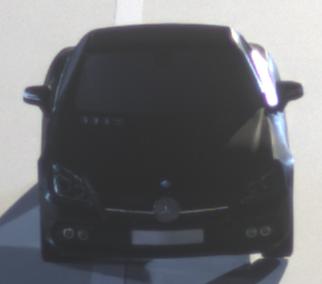
Make: Mercedes-Benz
Model: SLK 200
Detailed model: SLK-Class (172)
Model produced from: 2011/03
Model produced until: 2015/04
Doors: 2
Color: black
Road condition: dry road
Daytime: night
Contrast: high contrast